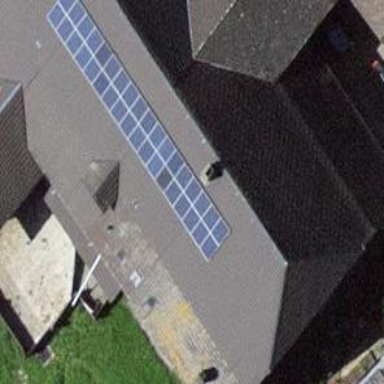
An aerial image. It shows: Solar photovoltaic panel generator.